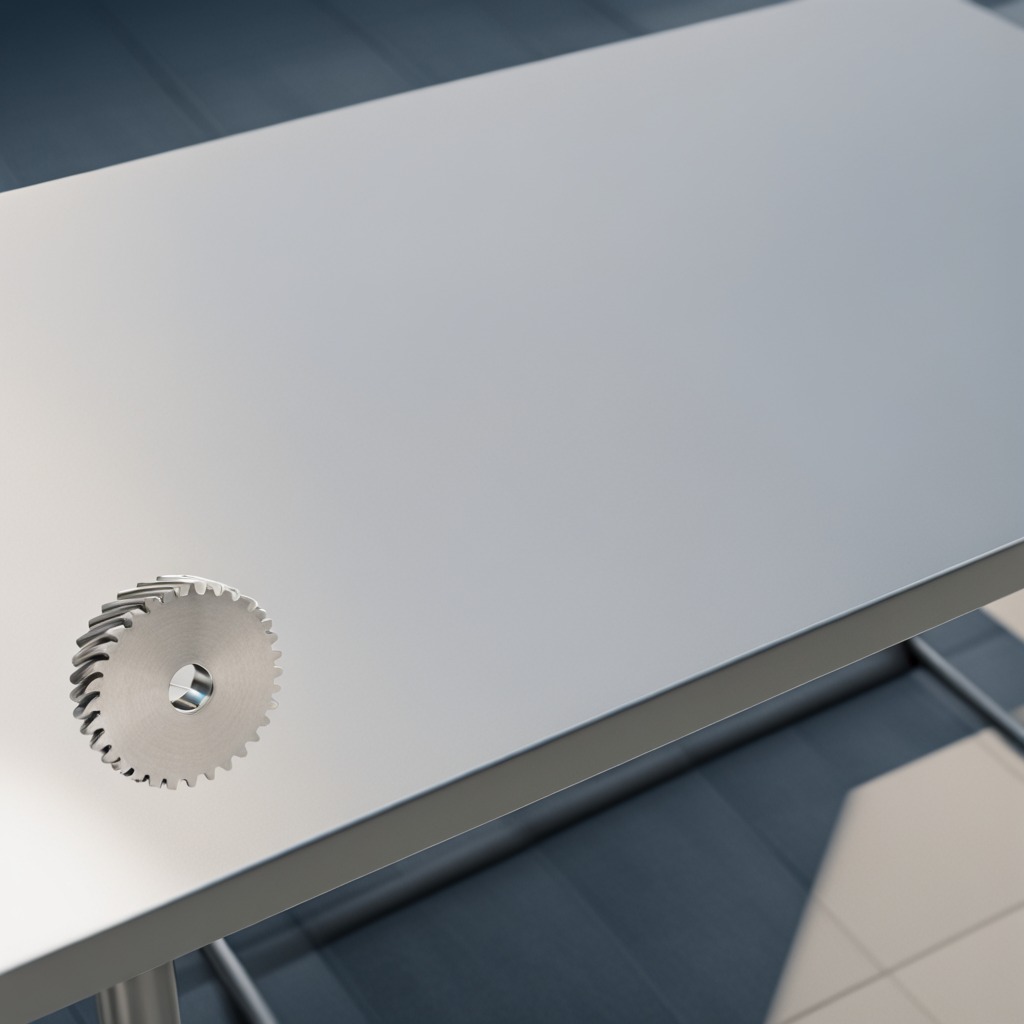
A steel gear with teeth is lying on the table.